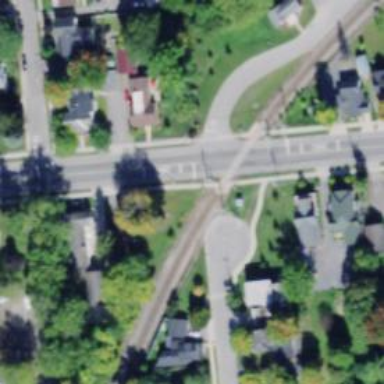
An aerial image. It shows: Railway crossing.